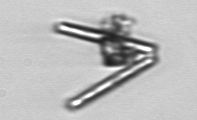
Label: Thalassionema